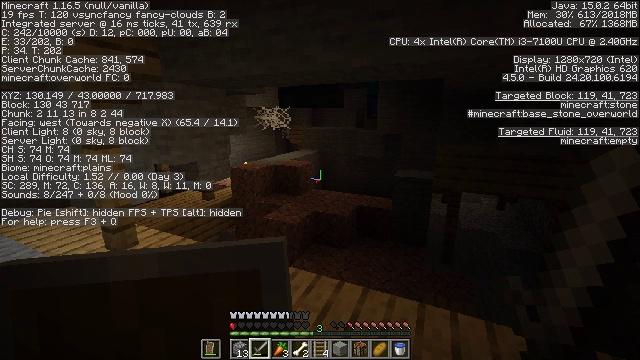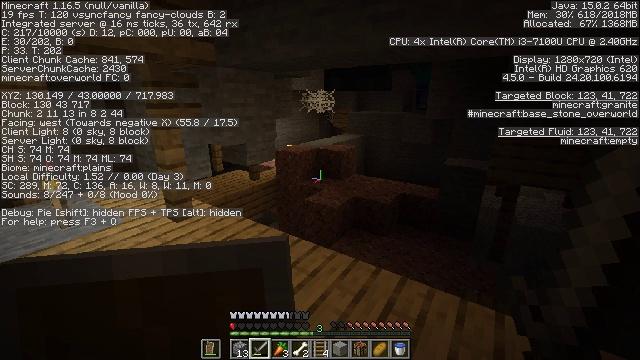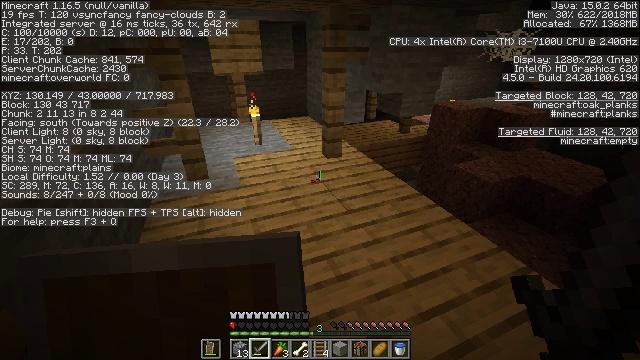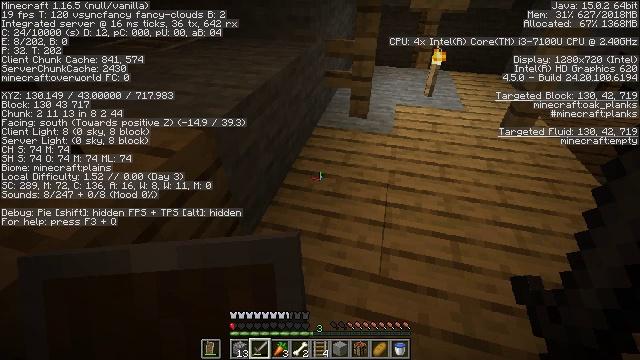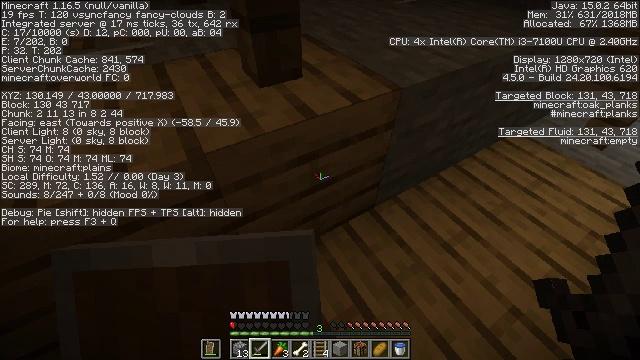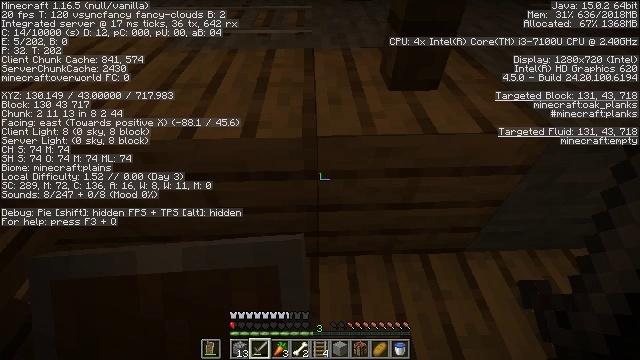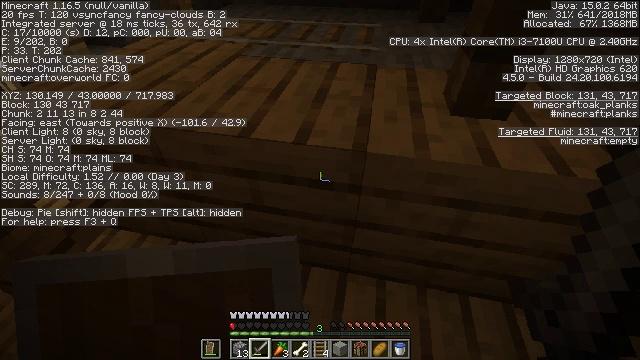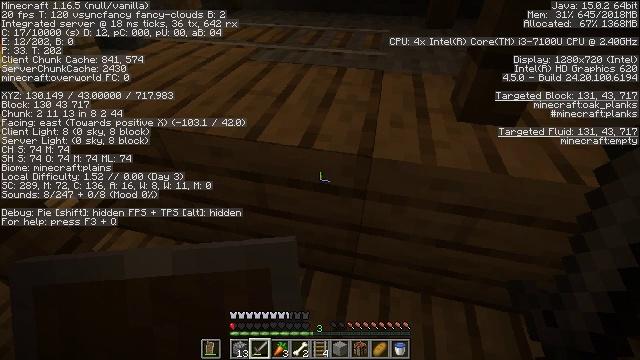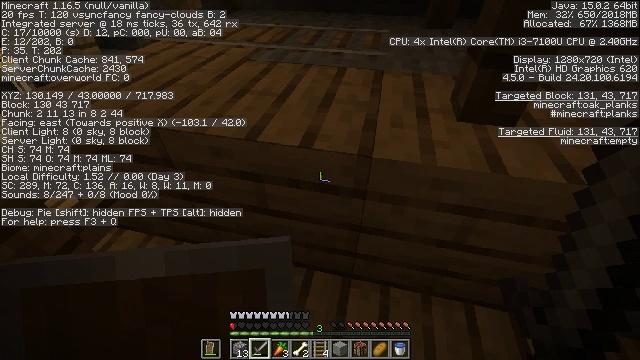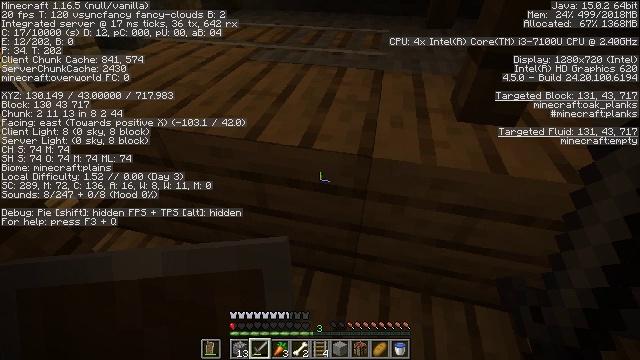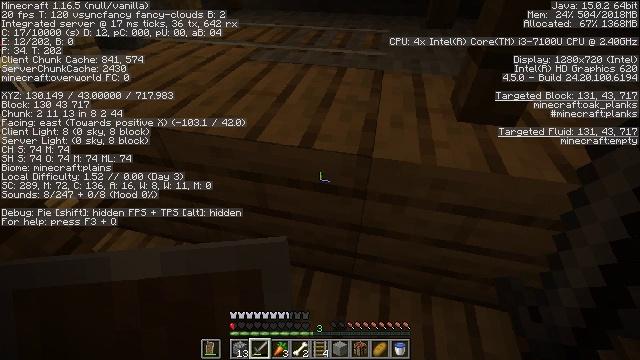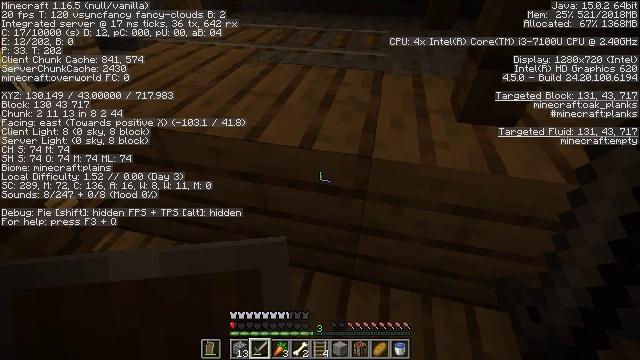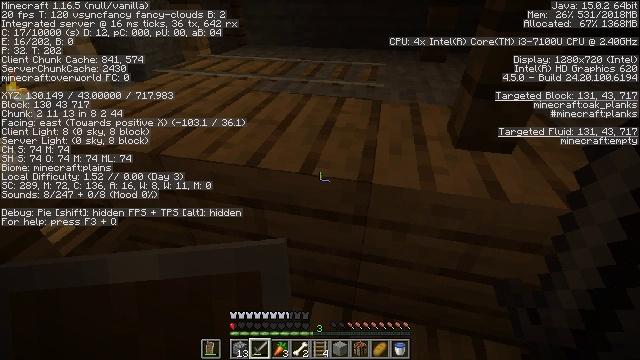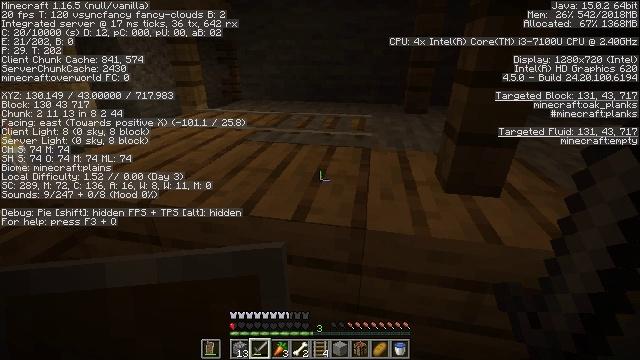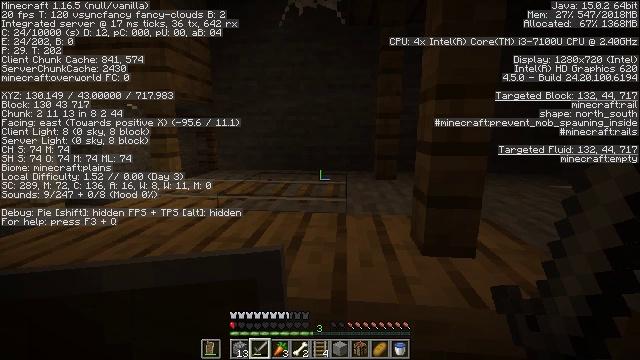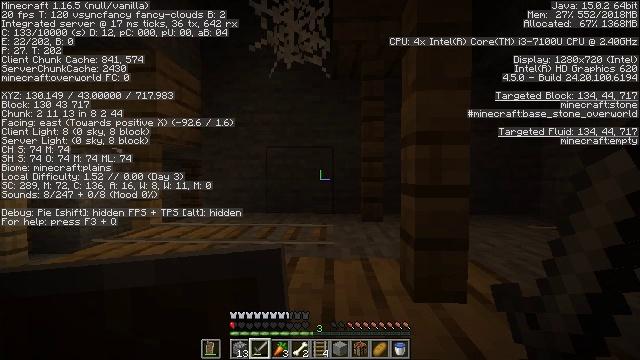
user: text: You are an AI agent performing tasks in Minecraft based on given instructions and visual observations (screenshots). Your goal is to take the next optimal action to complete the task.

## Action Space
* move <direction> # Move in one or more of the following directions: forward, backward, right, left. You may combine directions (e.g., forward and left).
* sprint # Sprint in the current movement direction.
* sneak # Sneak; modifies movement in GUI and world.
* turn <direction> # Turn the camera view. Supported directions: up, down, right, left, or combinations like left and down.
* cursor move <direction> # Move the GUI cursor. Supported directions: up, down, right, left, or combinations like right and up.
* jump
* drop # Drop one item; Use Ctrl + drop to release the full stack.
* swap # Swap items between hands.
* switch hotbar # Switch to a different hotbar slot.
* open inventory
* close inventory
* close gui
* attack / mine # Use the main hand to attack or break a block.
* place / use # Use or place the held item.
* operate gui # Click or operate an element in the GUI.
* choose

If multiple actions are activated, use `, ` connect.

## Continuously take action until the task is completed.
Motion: motion action
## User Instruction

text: Remove the cobweb to avoid getting stuck.
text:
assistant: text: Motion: turn left and down
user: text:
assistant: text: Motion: turn left and down
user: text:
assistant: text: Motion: turn left and down
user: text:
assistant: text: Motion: turn left and down
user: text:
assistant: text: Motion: turn left
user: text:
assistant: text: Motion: turn left and up
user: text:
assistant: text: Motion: turn left
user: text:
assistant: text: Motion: no_op
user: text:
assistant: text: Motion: no_op
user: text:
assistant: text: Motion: no_op
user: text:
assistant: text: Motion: no_op
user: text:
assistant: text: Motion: turn up
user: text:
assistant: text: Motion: turn right and up
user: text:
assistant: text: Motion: turn right and up
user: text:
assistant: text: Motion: turn right and up
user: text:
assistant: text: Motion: turn up
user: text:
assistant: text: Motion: no_op
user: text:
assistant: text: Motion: no_op
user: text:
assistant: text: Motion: move forward, turn left and down
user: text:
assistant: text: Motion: move forward, turn left and down, jump
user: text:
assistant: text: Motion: move forward, turn left and down, jump
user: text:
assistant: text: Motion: move forward, turn left, jump
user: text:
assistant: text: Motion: move forward, jump
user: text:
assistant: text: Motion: move forward, jump
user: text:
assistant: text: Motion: move forward, jump
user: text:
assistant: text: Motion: move forward, jump
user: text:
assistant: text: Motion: move forward, jump
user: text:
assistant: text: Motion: move forward, jump
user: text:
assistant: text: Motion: move forward, jump
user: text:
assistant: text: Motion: move forward, jump